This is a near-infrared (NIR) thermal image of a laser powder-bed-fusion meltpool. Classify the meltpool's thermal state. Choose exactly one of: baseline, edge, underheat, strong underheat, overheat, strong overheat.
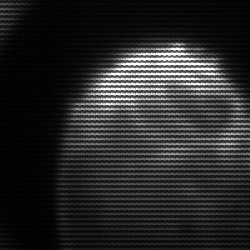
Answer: edge